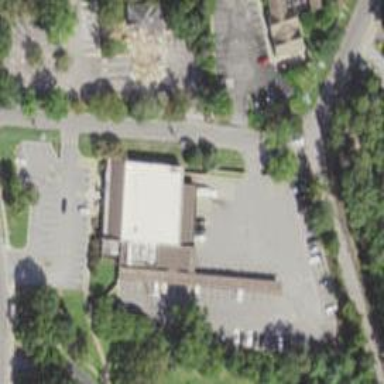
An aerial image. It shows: Post office.